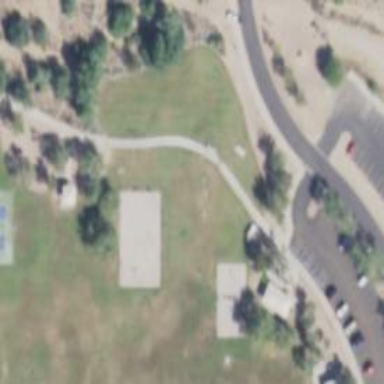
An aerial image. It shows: Disc golf tee area.